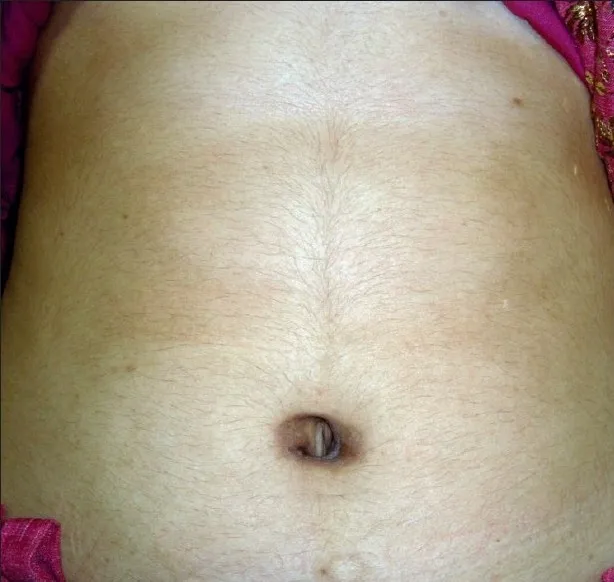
Scar at 8 months follow-up after surgery.
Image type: medical_photograph (other_medical_photograph)